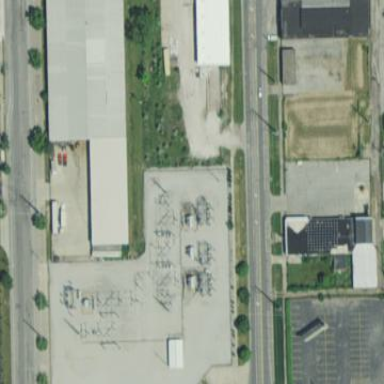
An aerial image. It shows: Substation for power supply.